Field crop: tomato
Growth stage: 1
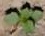
Species: solanum